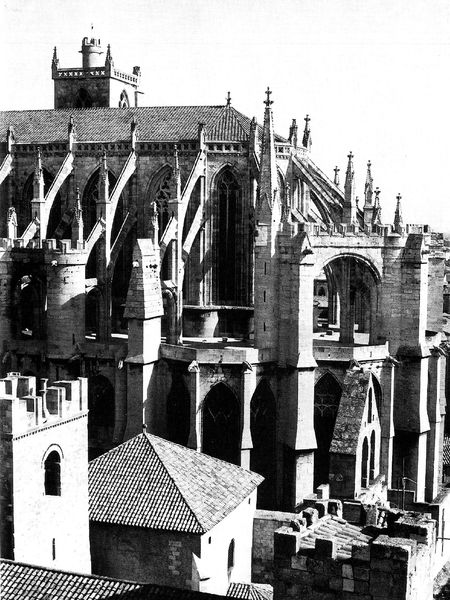
Titel: Kathedrale St-Just-et-St-Pasteur in Narbonne
Standort: Narbonne (EU - F)
Schlagwörter: mann, schatten, fenster, hell, licht, pfeiler, schwarz, säulen, dach, gebäude, architektur, stein, brücke, kirche, england, turm, spanien, bogen, fassade, dächer, giebel, mauer, ziegel, backstein, weis, figuren, rundbogen, spitz, detail, tor, zinnen, foto, stütze, burg, kreuz, türme, dom, schwarzweiß, münster, kathedrale, langhaus, gotisch, chor, ziegeldach, gothik, streben, gothisch, schottland, strebepfeiler, ziegeldächer, trum, geböude, speier, verschachtelt, kraben, verwinkelt, fotograf, abteil, kathedrake, strebepfeil